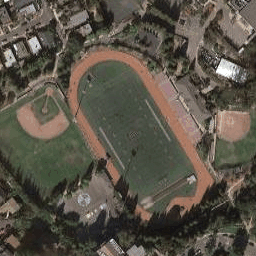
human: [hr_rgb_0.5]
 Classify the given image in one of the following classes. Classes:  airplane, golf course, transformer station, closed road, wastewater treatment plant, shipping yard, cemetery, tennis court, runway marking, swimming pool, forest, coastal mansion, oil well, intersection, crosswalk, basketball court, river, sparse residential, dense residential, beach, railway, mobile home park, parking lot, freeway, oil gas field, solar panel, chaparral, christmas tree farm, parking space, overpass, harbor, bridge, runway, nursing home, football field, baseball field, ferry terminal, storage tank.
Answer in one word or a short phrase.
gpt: football field